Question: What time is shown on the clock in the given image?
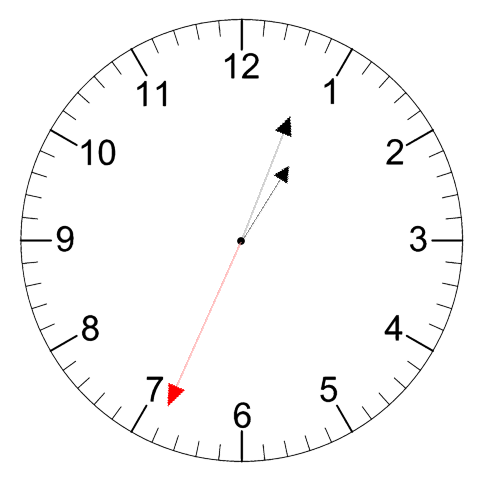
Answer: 01:03:34